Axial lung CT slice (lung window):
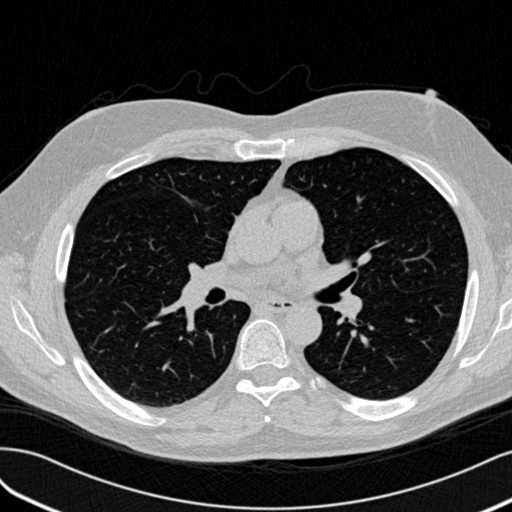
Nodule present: no